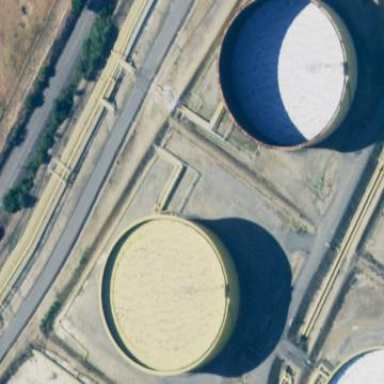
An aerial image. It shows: Storage tank building.